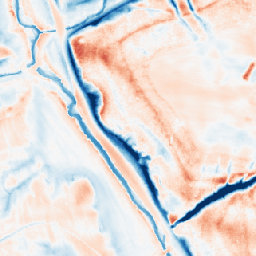
Category: trend_removal
Decomposition family: local_polynomial
Decomposition parameters: window_size: 31
degree: 2
Upsampling method: area
Upsampling parameters: scale: 8
Upsampling scale: 8